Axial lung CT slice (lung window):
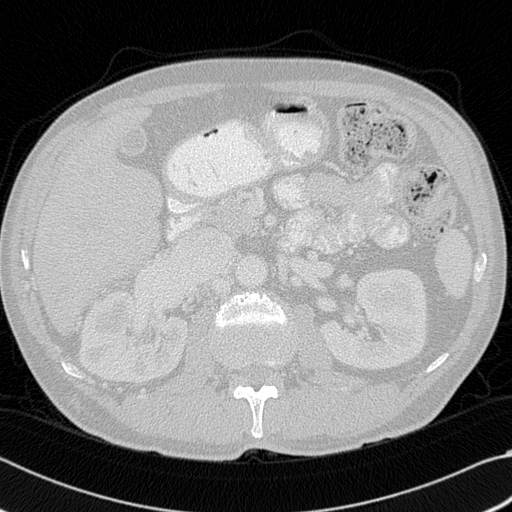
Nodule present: no